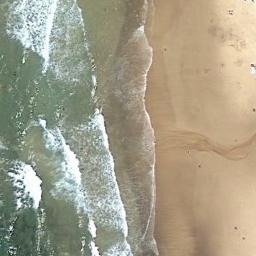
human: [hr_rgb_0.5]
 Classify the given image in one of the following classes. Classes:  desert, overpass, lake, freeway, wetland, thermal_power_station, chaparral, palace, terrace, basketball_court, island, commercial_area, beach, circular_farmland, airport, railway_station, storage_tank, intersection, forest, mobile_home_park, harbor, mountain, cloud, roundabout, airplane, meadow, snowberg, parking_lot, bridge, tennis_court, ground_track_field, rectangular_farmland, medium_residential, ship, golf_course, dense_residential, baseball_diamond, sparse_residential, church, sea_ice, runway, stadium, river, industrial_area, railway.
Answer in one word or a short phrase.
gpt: beach